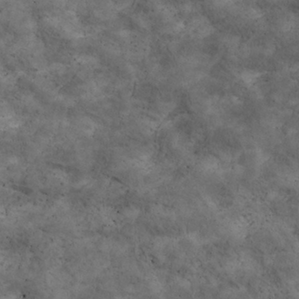
Label: non_frost